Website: walmart
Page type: receipt
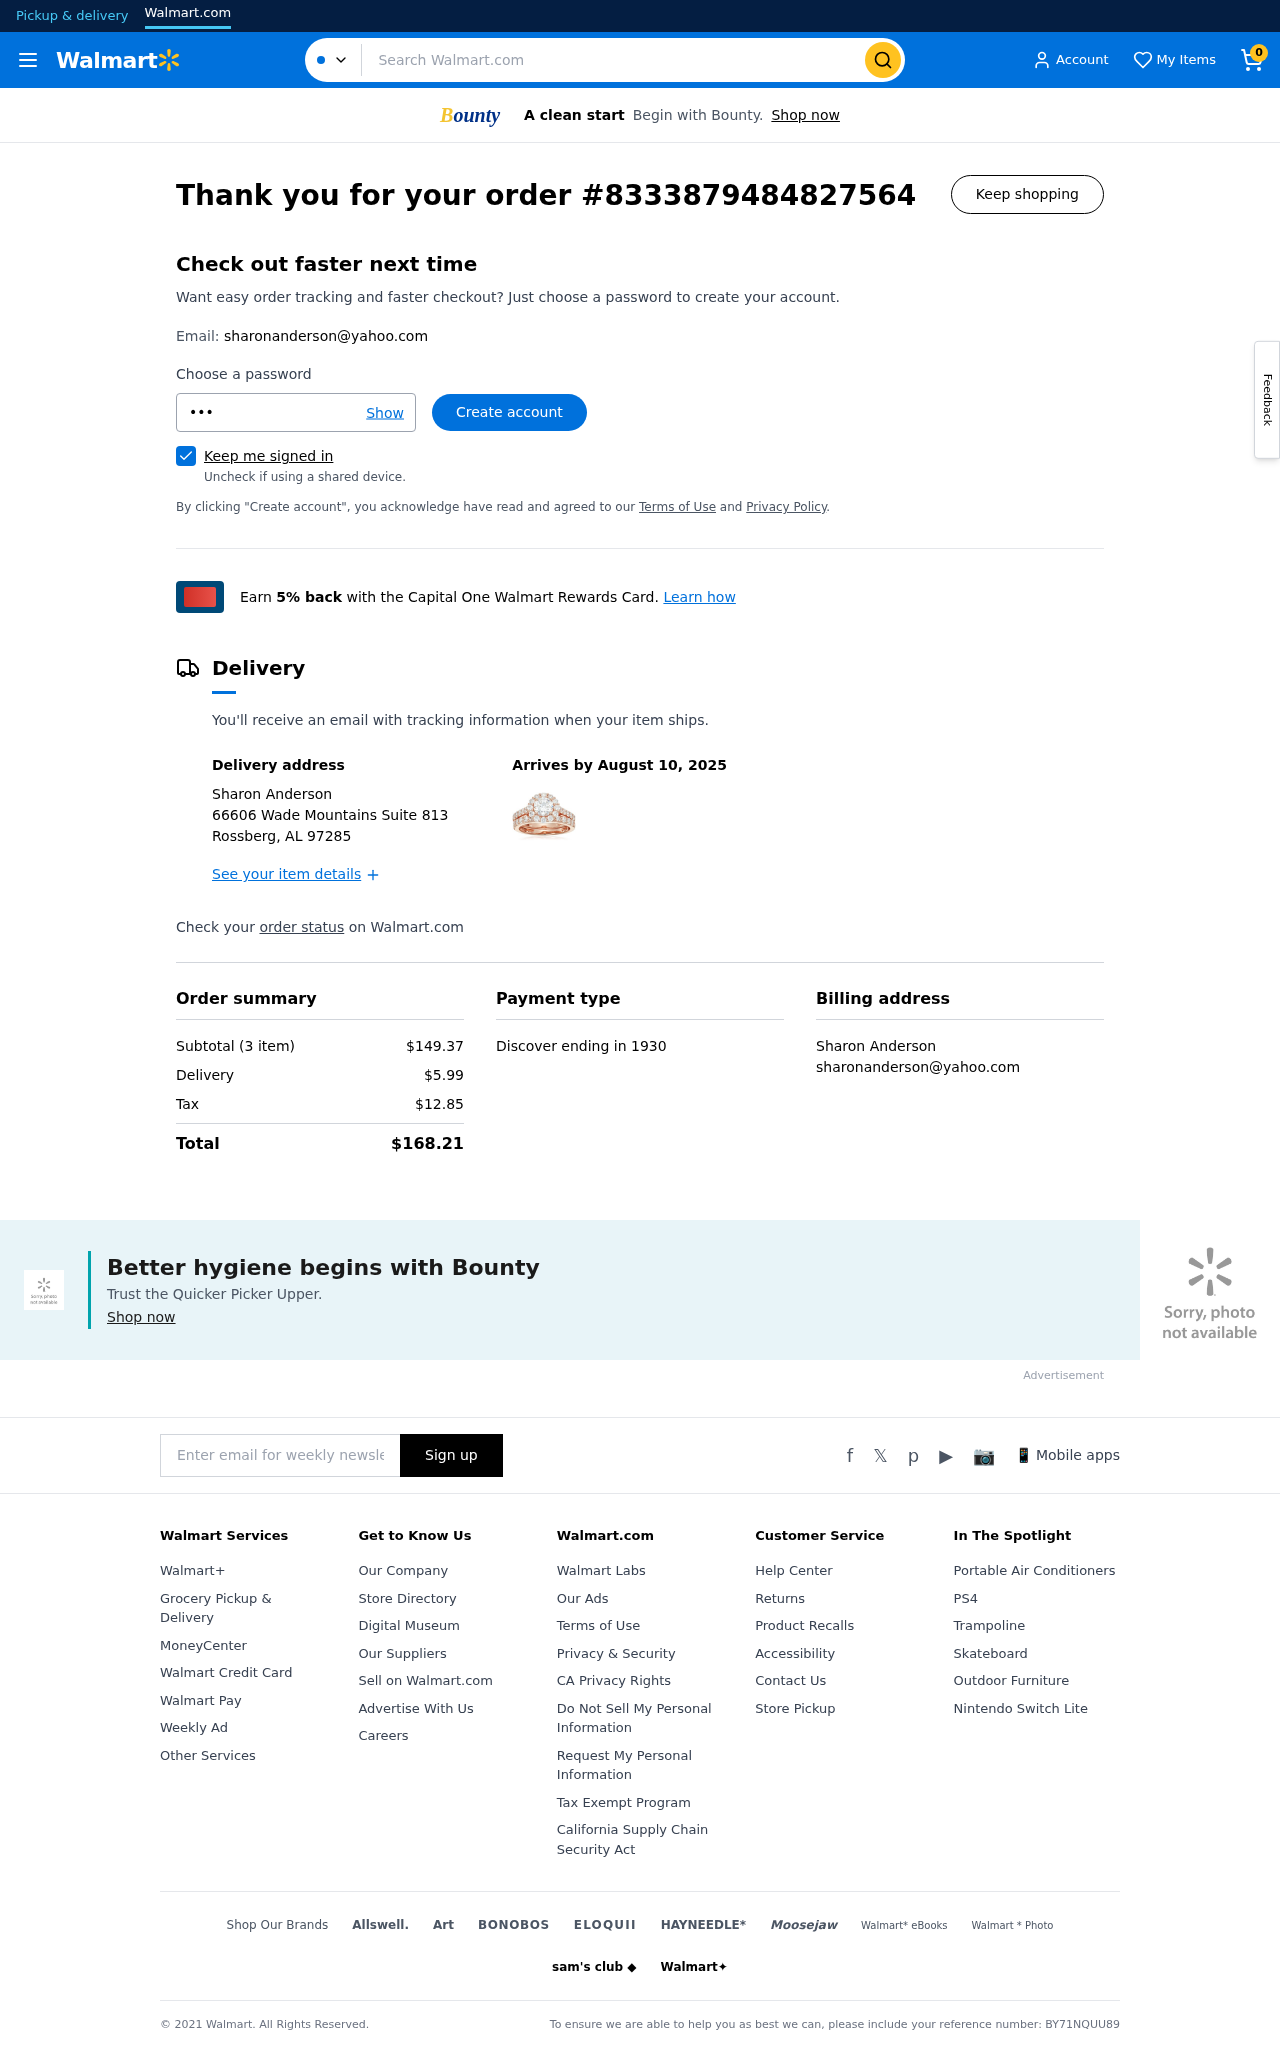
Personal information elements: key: PII_CARD_LAST4
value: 1930
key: PII_CARD_TYPE
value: Discover
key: PII_CITY_STATE_ZIP
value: Rossberg, AL 97285
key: PII_EMAIL
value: sharonanderson@yahoo.com
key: PII_EMAIL2
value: sharonanderson@yahoo.com
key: PII_FULLNAME
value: Sharon Anderson
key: PII_FULLNAME2
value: Sharon Anderson
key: PII_STREET
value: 66606 Wade Mountains Suite 813
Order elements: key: ORDER_NUM_ITEMS
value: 0
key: ORDER_ID
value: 8333879484827564
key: ORDER_DELIVERY_DATE
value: August 10, 2025
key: ORDER_NUM_ITEMS
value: Subtotal (3 item)
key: ORDER_SUBTOTAL
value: $149.37
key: ORDER_SHIPPING_COST
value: $5.99
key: ORDER_TAX
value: $12.85
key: ORDER_TOTAL
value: $168.21
Search elements: key: HEADER_SEARCH
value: Search Walmart.com